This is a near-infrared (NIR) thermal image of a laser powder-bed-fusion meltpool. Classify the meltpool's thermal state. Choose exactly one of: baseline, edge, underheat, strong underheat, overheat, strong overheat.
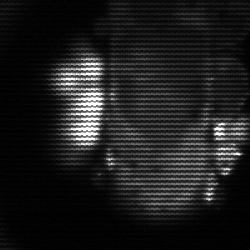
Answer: strong underheat